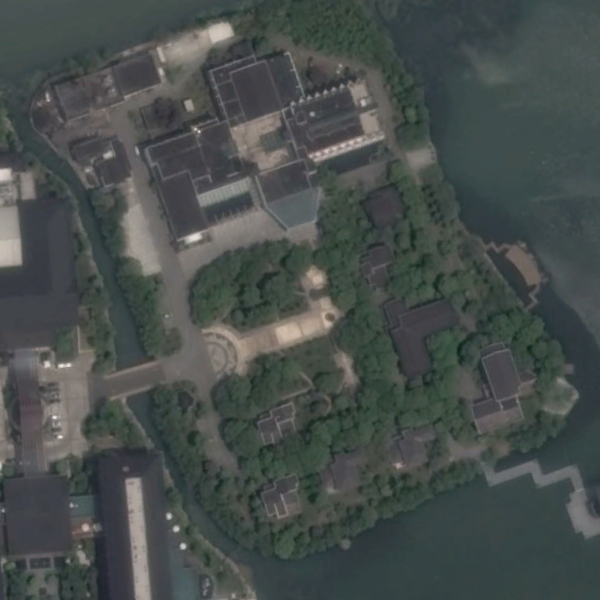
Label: Resort